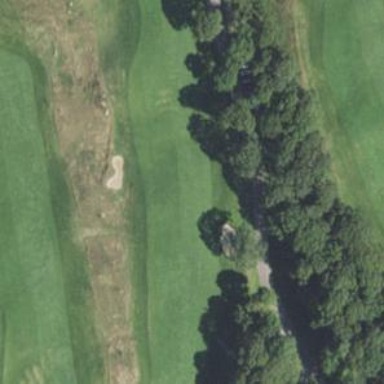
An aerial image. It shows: View of golf hole.